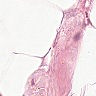
Metastatic tissue present: no